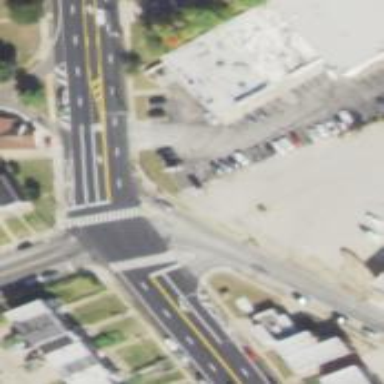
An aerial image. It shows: Unmarked road crossing.